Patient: sex F, age 59
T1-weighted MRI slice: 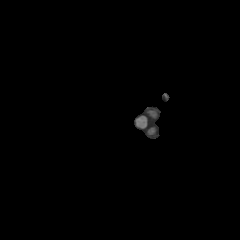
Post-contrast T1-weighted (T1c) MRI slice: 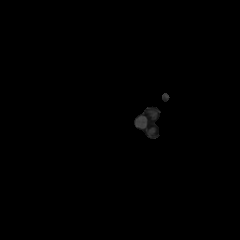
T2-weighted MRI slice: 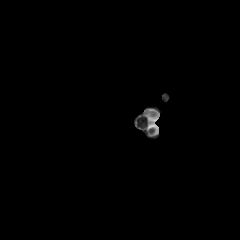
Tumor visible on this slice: no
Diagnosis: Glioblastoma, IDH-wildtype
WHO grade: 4